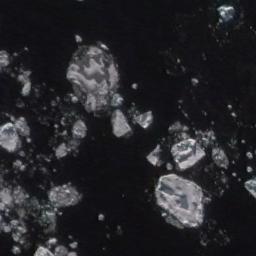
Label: sea_ice